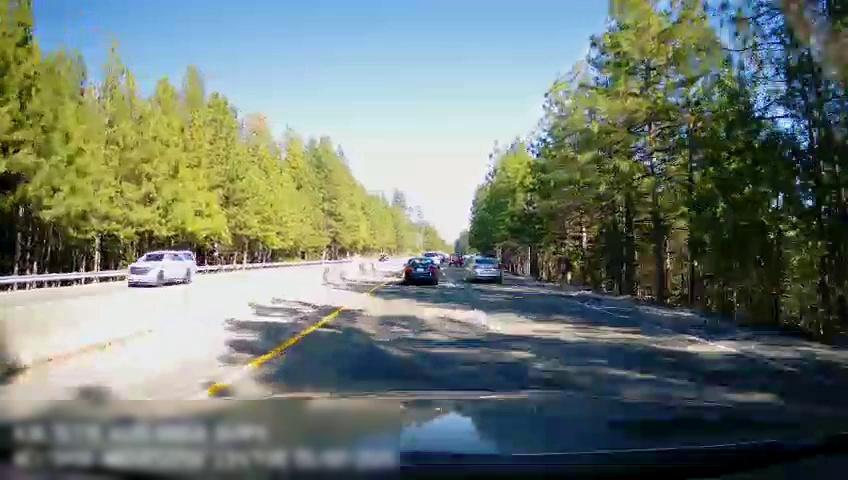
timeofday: Day
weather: Sunny
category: Drivable Space
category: Drivable Space
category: Vehicles | SUV
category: Vehicles | Car
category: Vehicles | SUV
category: Vehicles | Car
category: Vehicles | Car
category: Lanes | Current Lane
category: Lanes | Current Lane
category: Lanes | Alternate Lane